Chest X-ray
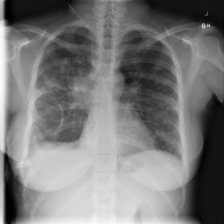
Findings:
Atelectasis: negative
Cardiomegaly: negative
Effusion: negative
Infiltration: negative
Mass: negative
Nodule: negative
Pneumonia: negative
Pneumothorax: negative
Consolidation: negative
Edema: negative
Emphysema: negative
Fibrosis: negative
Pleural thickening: negative
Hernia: negative